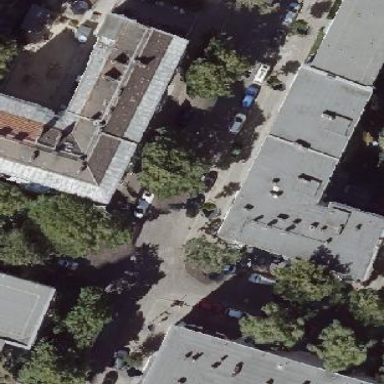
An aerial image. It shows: Building with apartments featuring unique double saltbox roof shape.